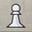
Piece: wP